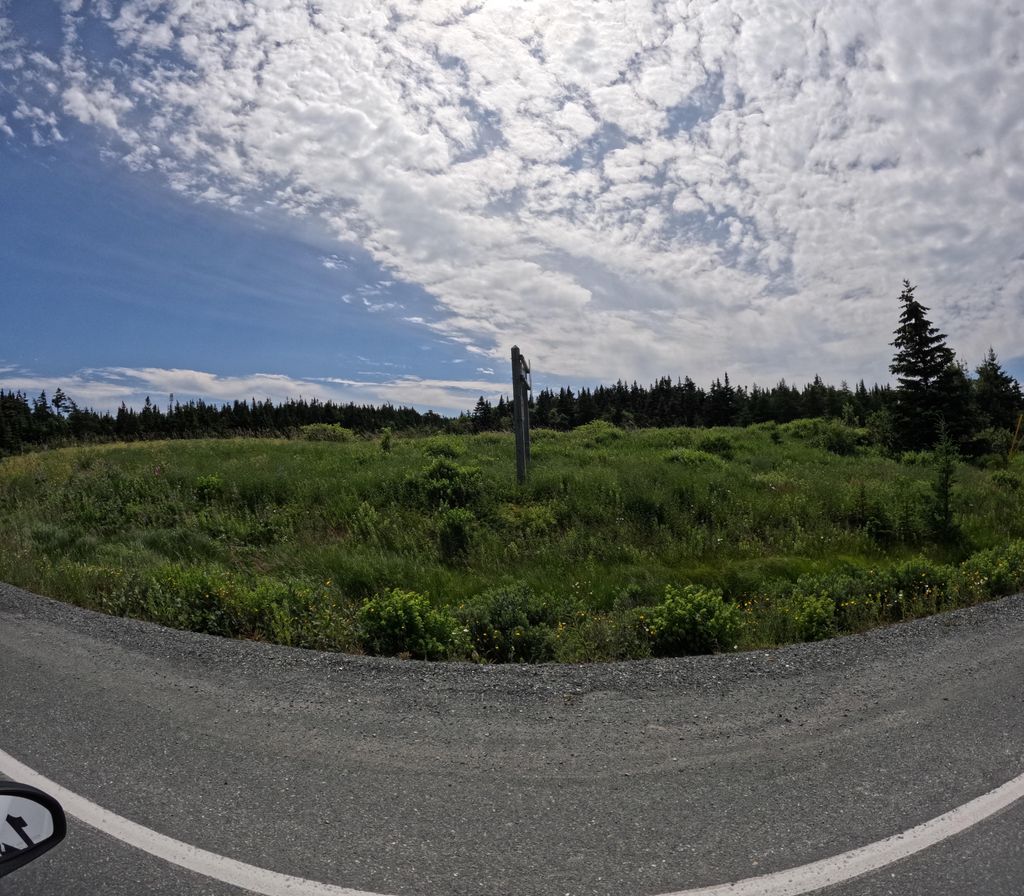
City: st_johns